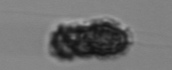
Label: Syracosphaera_pulchra